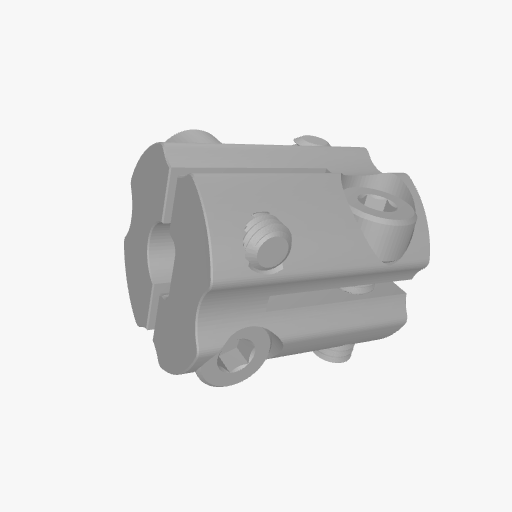
Part: HyperCoupler6DID6DID